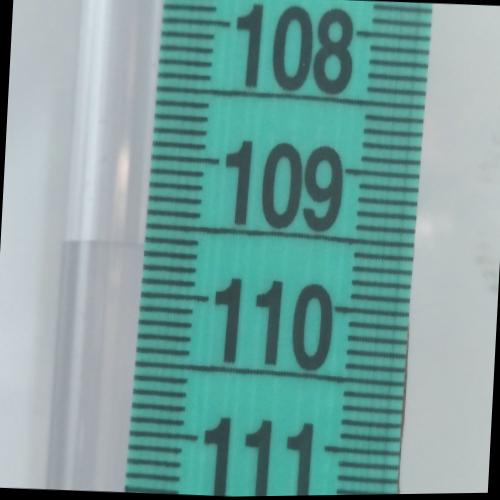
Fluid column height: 109.6 cm